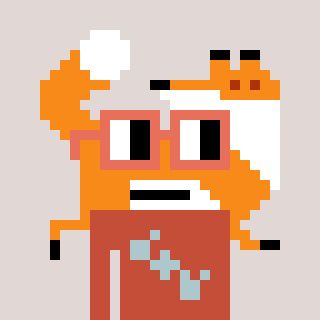
a pixel art character with square orange glasses, a fox-shaped head and a rust-colored body on a warm background